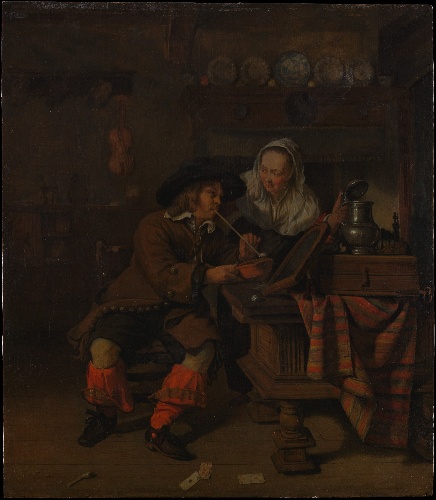
Title: Tavern Scene
Artist: Gabriël Metsu
Artist bio: Dutch, late 17th century
Object type: Painting
Classification: Paintings
Medium: Oil on wood
Dimensions: 14 3/8 x 12 5/8 in. (36.5 x 32.1 cm)
Department: European Paintings
Credit line: Bequest of William H. Herriman, 1920
Accession year: 1921
Repository: Metropolitan Museum of Art, New York, NY
Tags: Musical Instruments|Taverns|Men|Women|Smoking|Drinking|Genre Scene